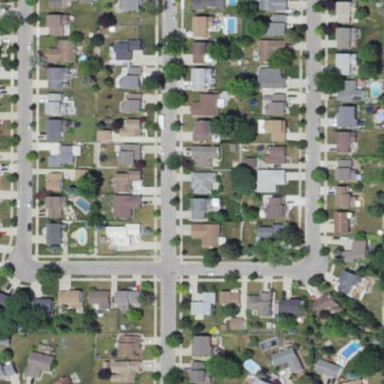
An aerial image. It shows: Residential area composed of single-family homes.